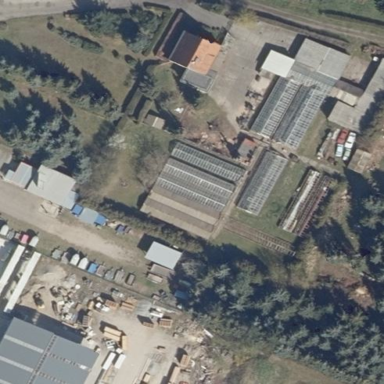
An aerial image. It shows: Greenhouse.